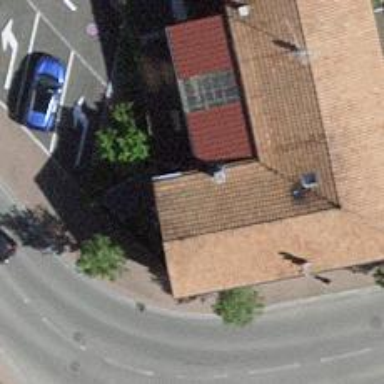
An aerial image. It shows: Restaurant.